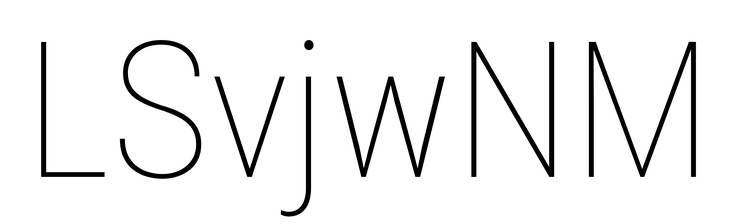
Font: Roboto_Condensed_Thin